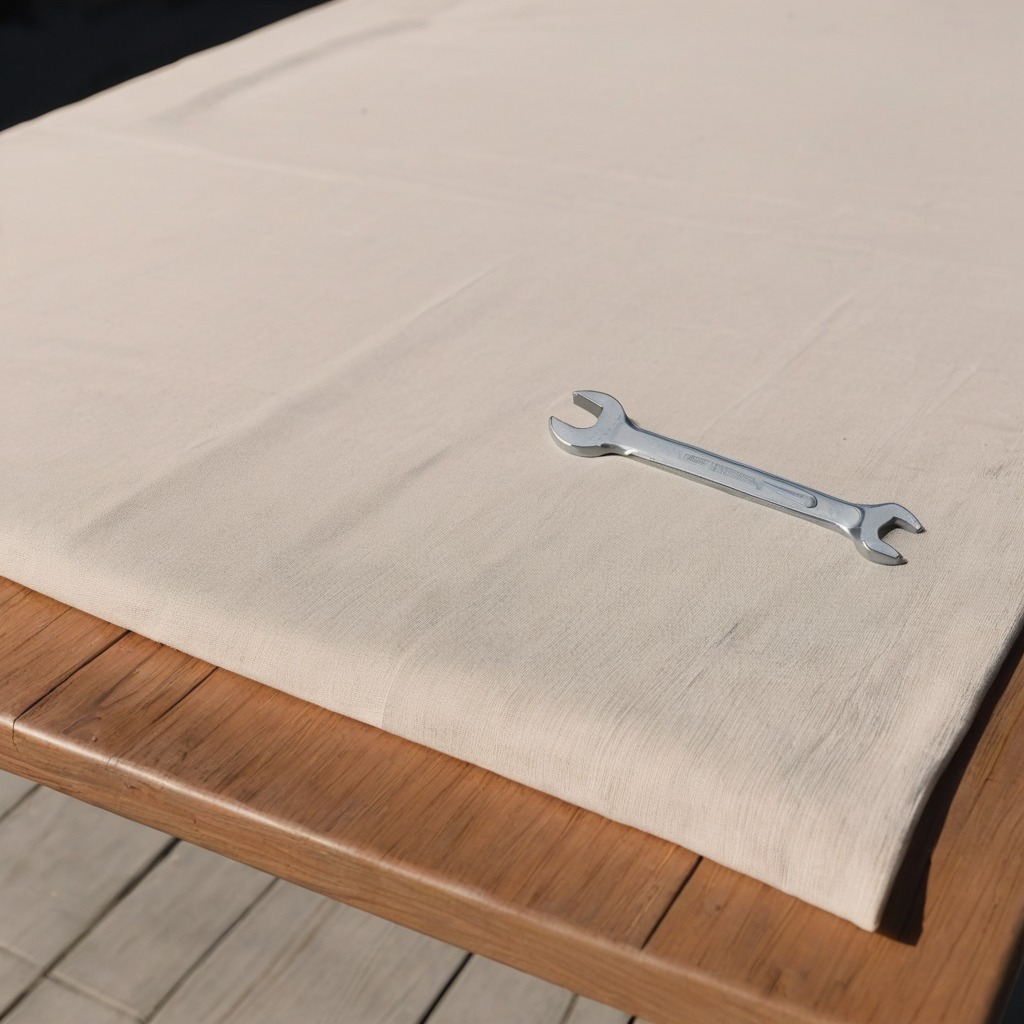
An wrench lying on the wooden table in an outdoor workshop during daytime bright natural light soft shadows worn but beneath the cloth